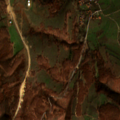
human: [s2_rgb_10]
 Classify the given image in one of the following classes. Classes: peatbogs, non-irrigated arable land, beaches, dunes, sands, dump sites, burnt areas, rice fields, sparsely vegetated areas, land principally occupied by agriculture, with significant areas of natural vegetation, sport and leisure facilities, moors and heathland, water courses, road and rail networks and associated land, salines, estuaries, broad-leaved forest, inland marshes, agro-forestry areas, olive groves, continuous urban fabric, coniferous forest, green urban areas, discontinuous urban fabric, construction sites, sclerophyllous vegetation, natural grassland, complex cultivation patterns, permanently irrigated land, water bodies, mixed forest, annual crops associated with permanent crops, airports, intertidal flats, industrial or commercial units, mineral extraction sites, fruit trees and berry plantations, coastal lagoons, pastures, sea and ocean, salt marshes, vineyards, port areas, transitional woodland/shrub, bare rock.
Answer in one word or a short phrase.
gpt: land principally occupied by agriculture, with significant areas of natural vegetation, broad-leaved forest, natural grassland, transitional woodland/shrub